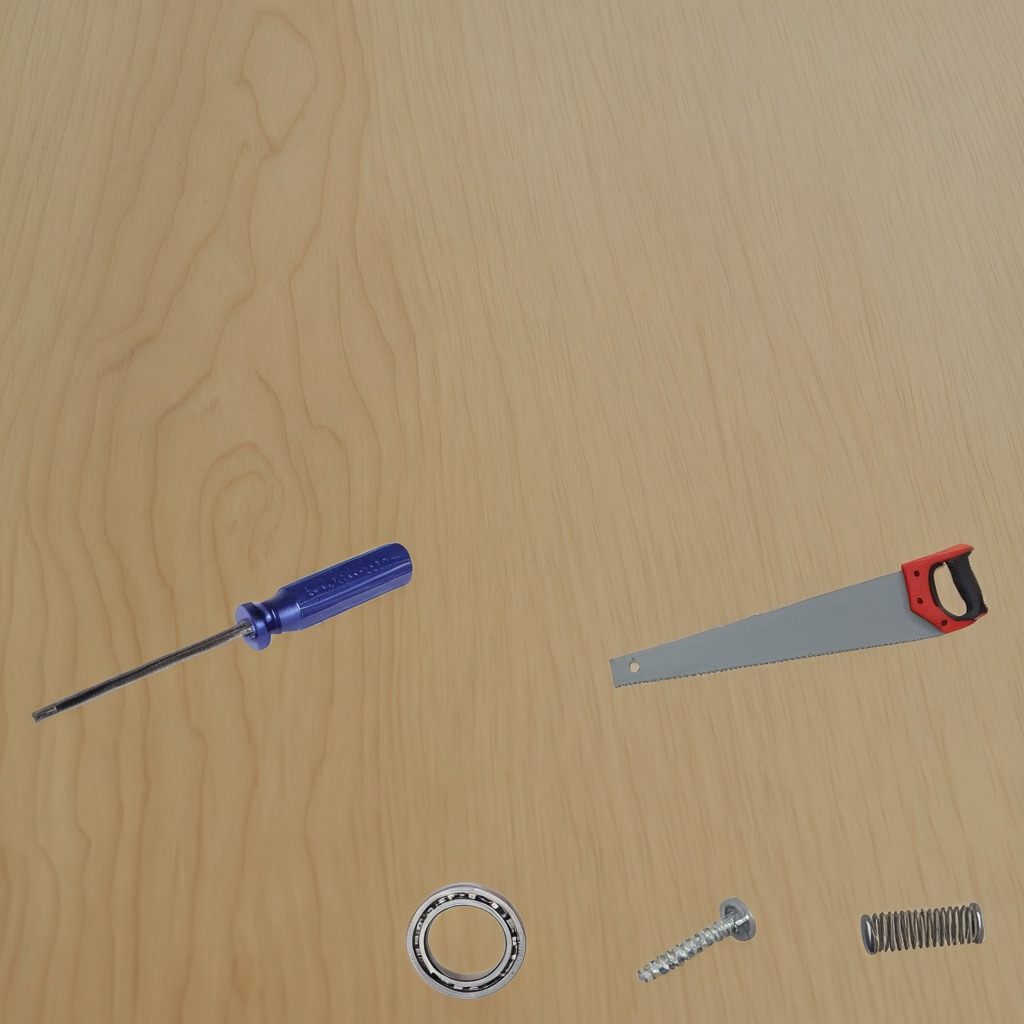
A ball bearing, a machine screw, a coiled metal spring, a saw, and a screwdriver are lying on the plywood surface.